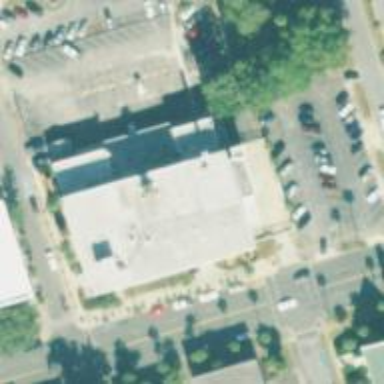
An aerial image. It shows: Post office.